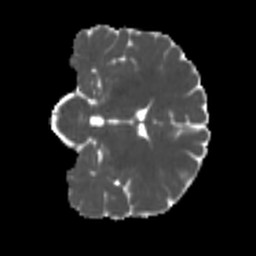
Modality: MD
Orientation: coronal
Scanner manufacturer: siemens
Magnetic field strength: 3 T
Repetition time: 4 s
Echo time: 0.0594 s